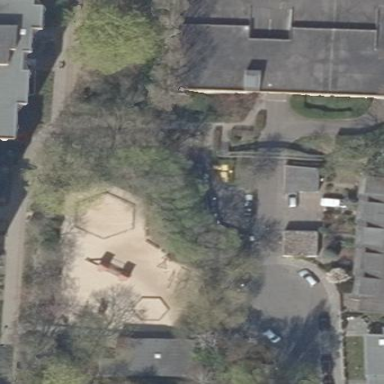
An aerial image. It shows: Playground area for leisure land.